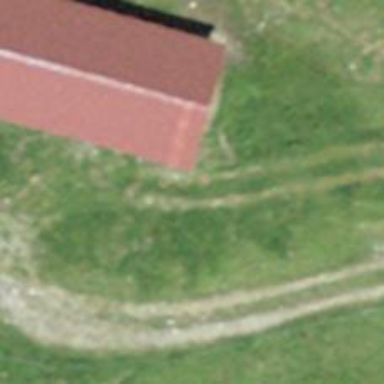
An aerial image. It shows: Track with earth surface. The tracktype is grade5.